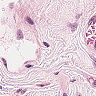
Metastatic tissue present: no